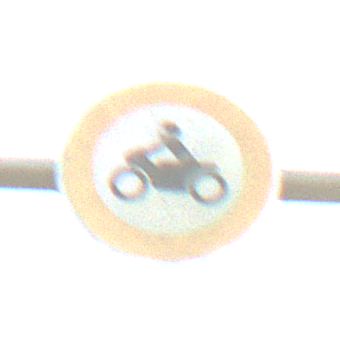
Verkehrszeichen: VerbotKraftraeder
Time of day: SunriseSunset
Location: Outdoor (Suburban)
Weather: PartlyCloudy
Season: NotSpecified
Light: Natural